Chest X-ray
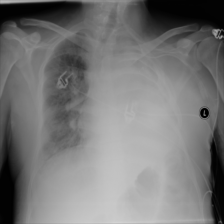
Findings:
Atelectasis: negative
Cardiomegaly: negative
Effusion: negative
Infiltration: negative
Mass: negative
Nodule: negative
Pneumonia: negative
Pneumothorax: negative
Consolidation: negative
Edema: negative
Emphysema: negative
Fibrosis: negative
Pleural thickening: negative
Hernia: negative